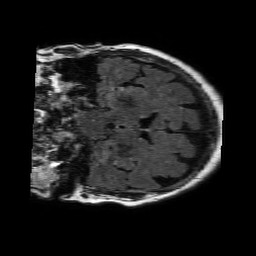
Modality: FLAIR
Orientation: coronal
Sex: female
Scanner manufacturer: philips
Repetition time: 11 s
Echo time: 0.125 s